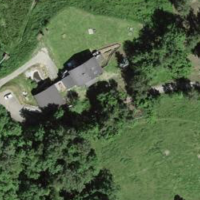
EUNIS habitat code: 43
Species observed at this site:
Plantago media
Cirsium arvense
Corylus avellana
Filipendula ulmaria